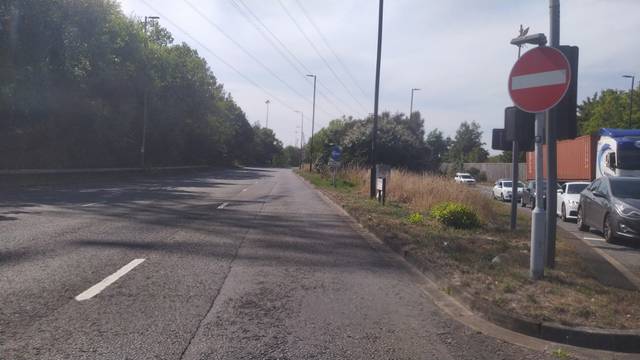
Region: United Kingdom
Coordinates: 50.907, -1.419